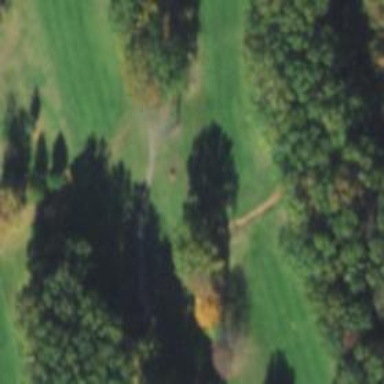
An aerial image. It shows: Service road designated as golf cart path.